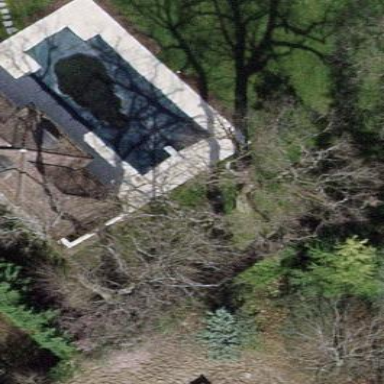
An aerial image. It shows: Swimming pool located in leisure land.